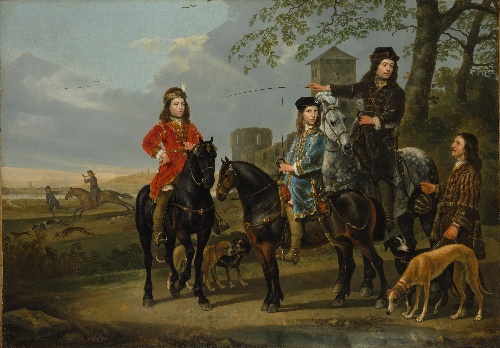
Title: Equestrian Portrait of Cornelis (1639–1680) and Michiel Pompe van Meerdervoort (1638–1653) with Their Tutor and Coachman
Artist: Aelbert Cuyp
Artist bio: Dutch, Dordrecht 1620–1691 Dordrecht
Date: ca. 1652–53
Object type: Painting
Classification: Paintings
Medium: Oil on canvas
Dimensions: 43 1/4 × 61 1/2 in. (109.9 × 156.2 cm)
Department: European Paintings
Credit line: The Friedsam Collection, Bequest of Michael Friedsam, 1931
Accession year: 1932
Repository: Metropolitan Museum of Art, New York, NY
Tags: Horses|Children|Men|Portraits|Dogs|Hunting